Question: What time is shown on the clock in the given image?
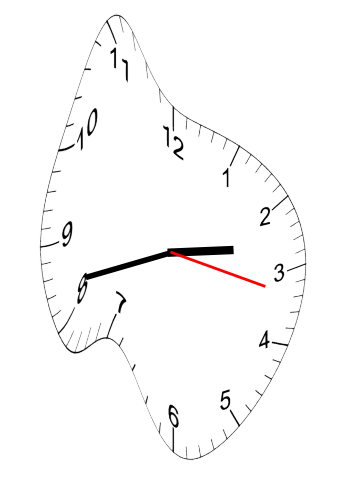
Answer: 02:42:17